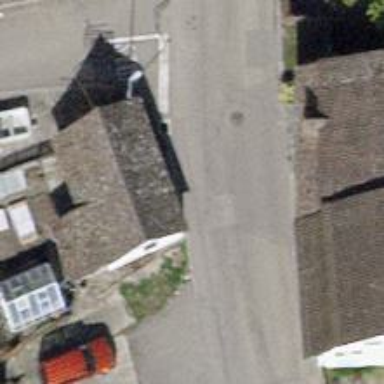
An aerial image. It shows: Shed.